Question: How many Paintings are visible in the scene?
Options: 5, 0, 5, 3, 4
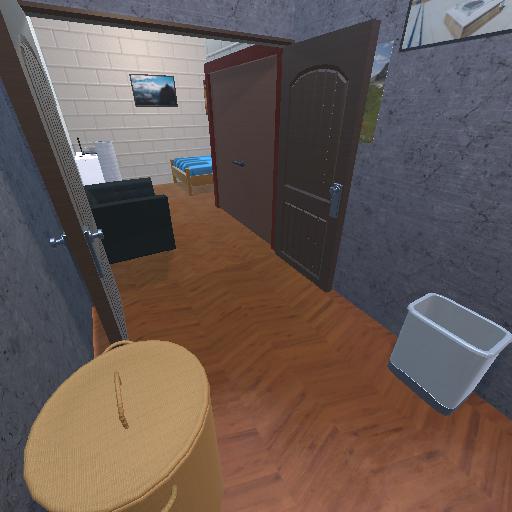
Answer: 5